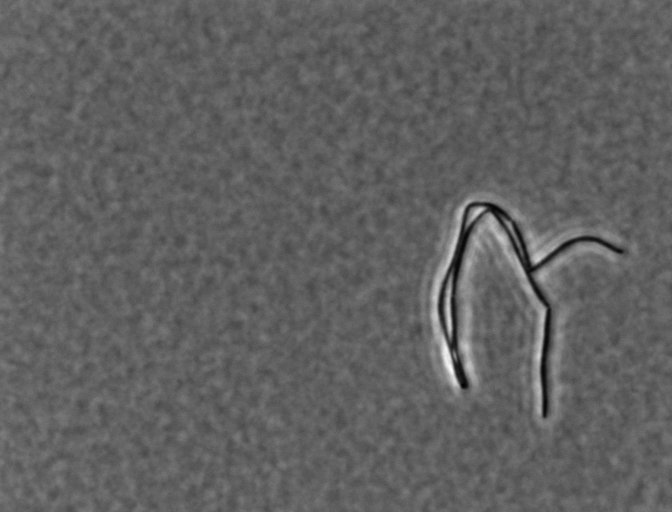
Bacillus subtilis